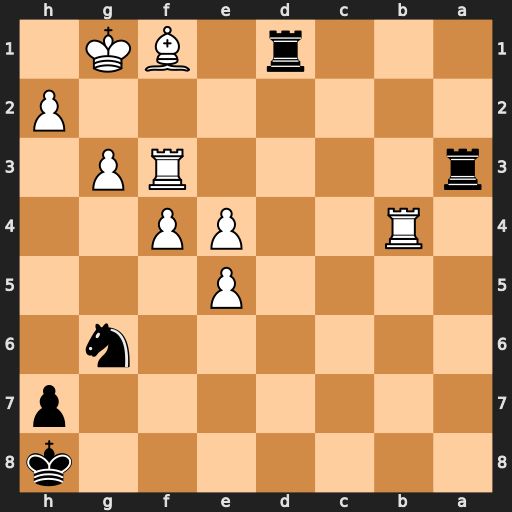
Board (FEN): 7k/7p/6n1/4P3/1R2PP2/r4RP1/7P/3r1BK1
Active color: b
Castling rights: -
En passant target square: -
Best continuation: Rxf3 Rb8+ Kg7